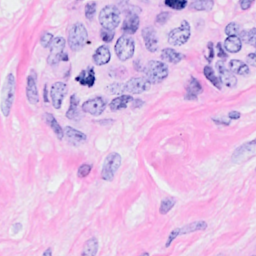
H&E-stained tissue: Breast